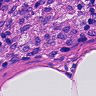
Metastatic tissue present: no